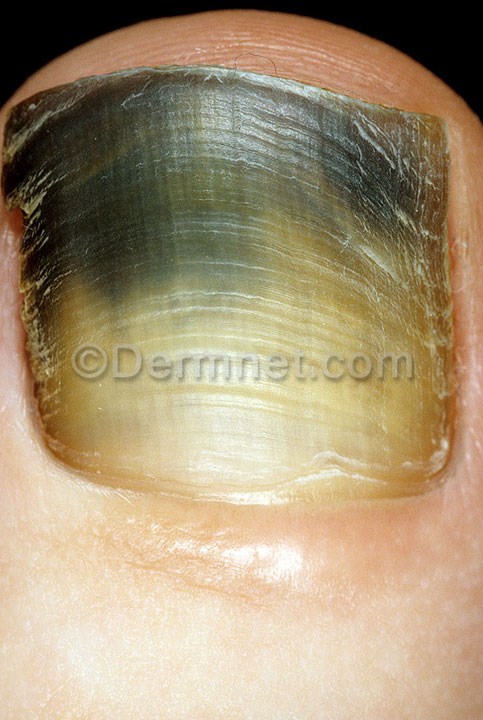
Disease: Nail Fungus and other Nail Disease